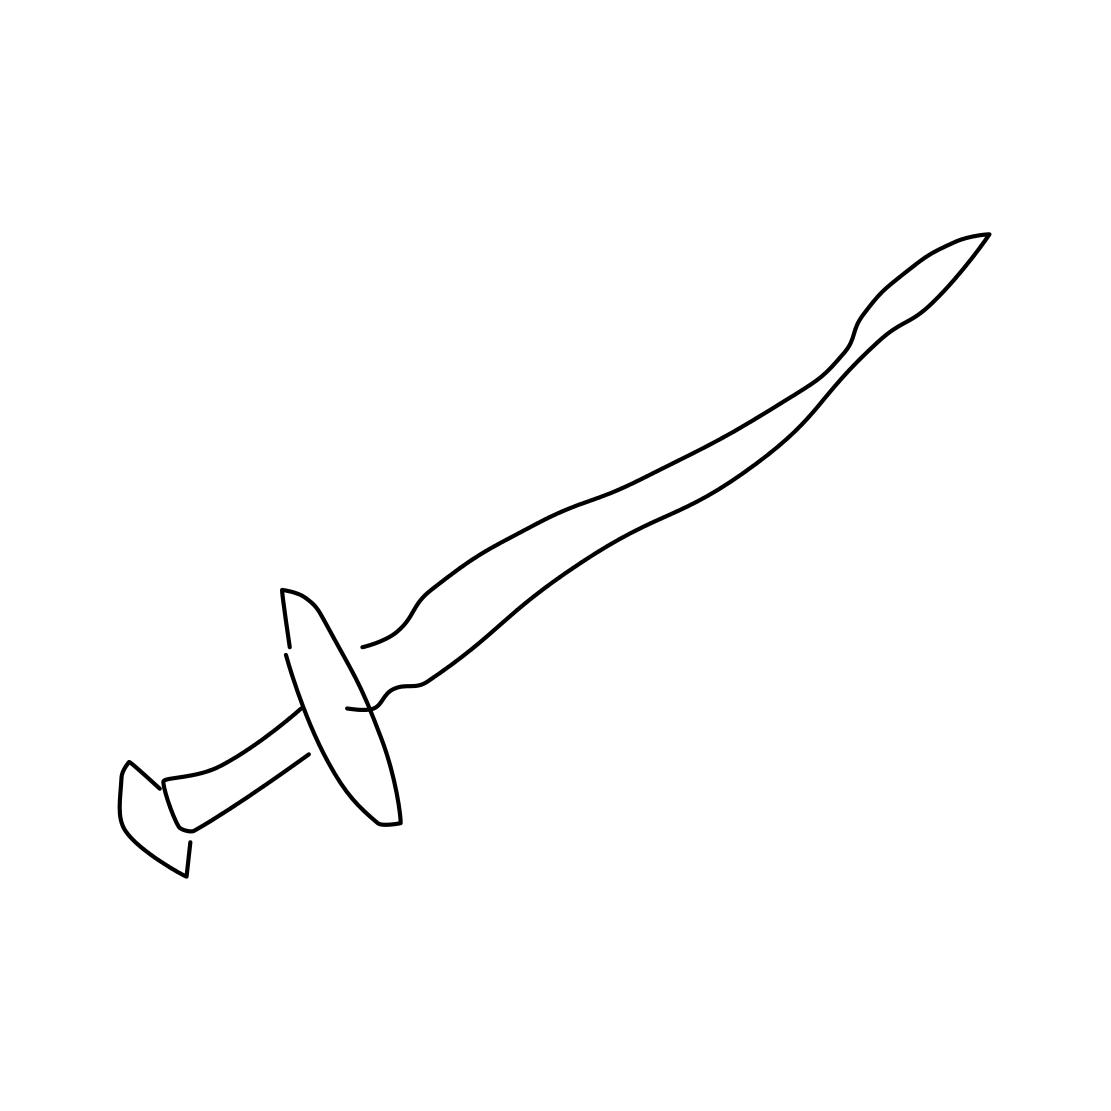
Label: sword